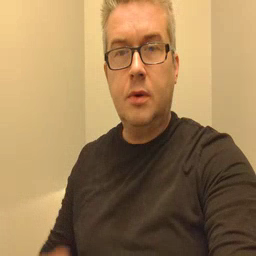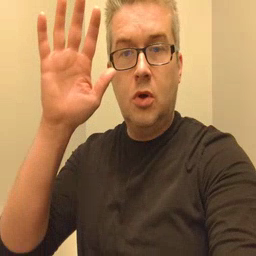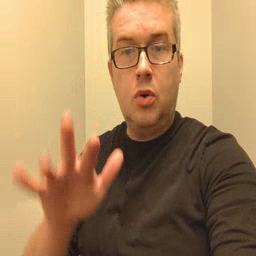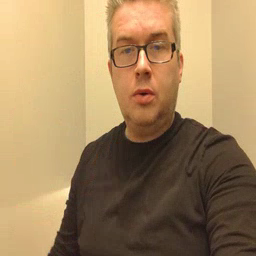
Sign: snow